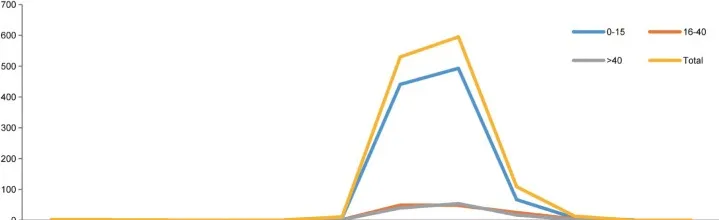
Japanese encephalitis in the Sichuan province of China (2012-2022). (D) The seasonal pattern of laboratory-confirmed cases of JE from 2012 to 2022, among the three age groups.
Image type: chart (chart)